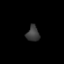
Tissue: lung
Cell type: Epithelial cells
Senescence score: 0.1371
Nuclear area (px): 196
Mean DAPI intensity: 59.969